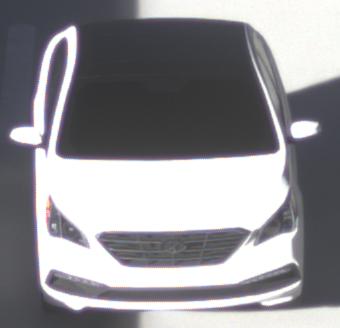
Make: Hyundai
Model: Sonata
Detailed model: Gen. 7
Model produced from: 2015
Model produced until: 2017
Doors: 4
Color: white
Road condition: dry road
Daytime: morning or afternoon
Contrast: medium contrast